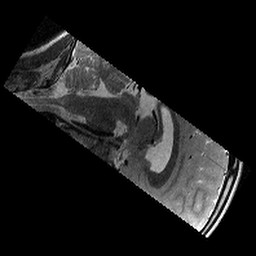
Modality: T2w
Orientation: sagittal
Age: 9
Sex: male
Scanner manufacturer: siemens
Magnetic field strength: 3 T
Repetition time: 9.23 s
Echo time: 0.067 s